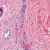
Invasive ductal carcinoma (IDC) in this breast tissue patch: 0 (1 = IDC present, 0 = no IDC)